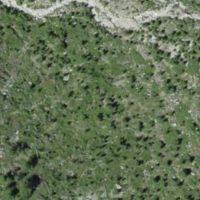
EUNIS habitat code: 26
Species observed at this site:
Vaccinium uliginosum